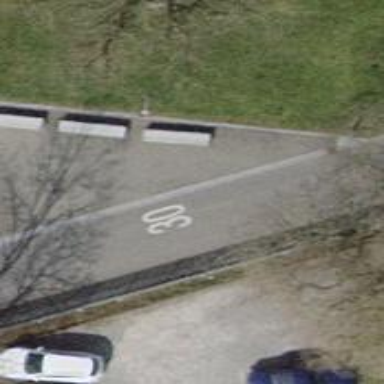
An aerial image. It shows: Concrete bench.